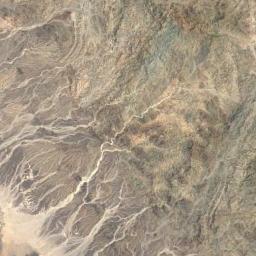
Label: mountain